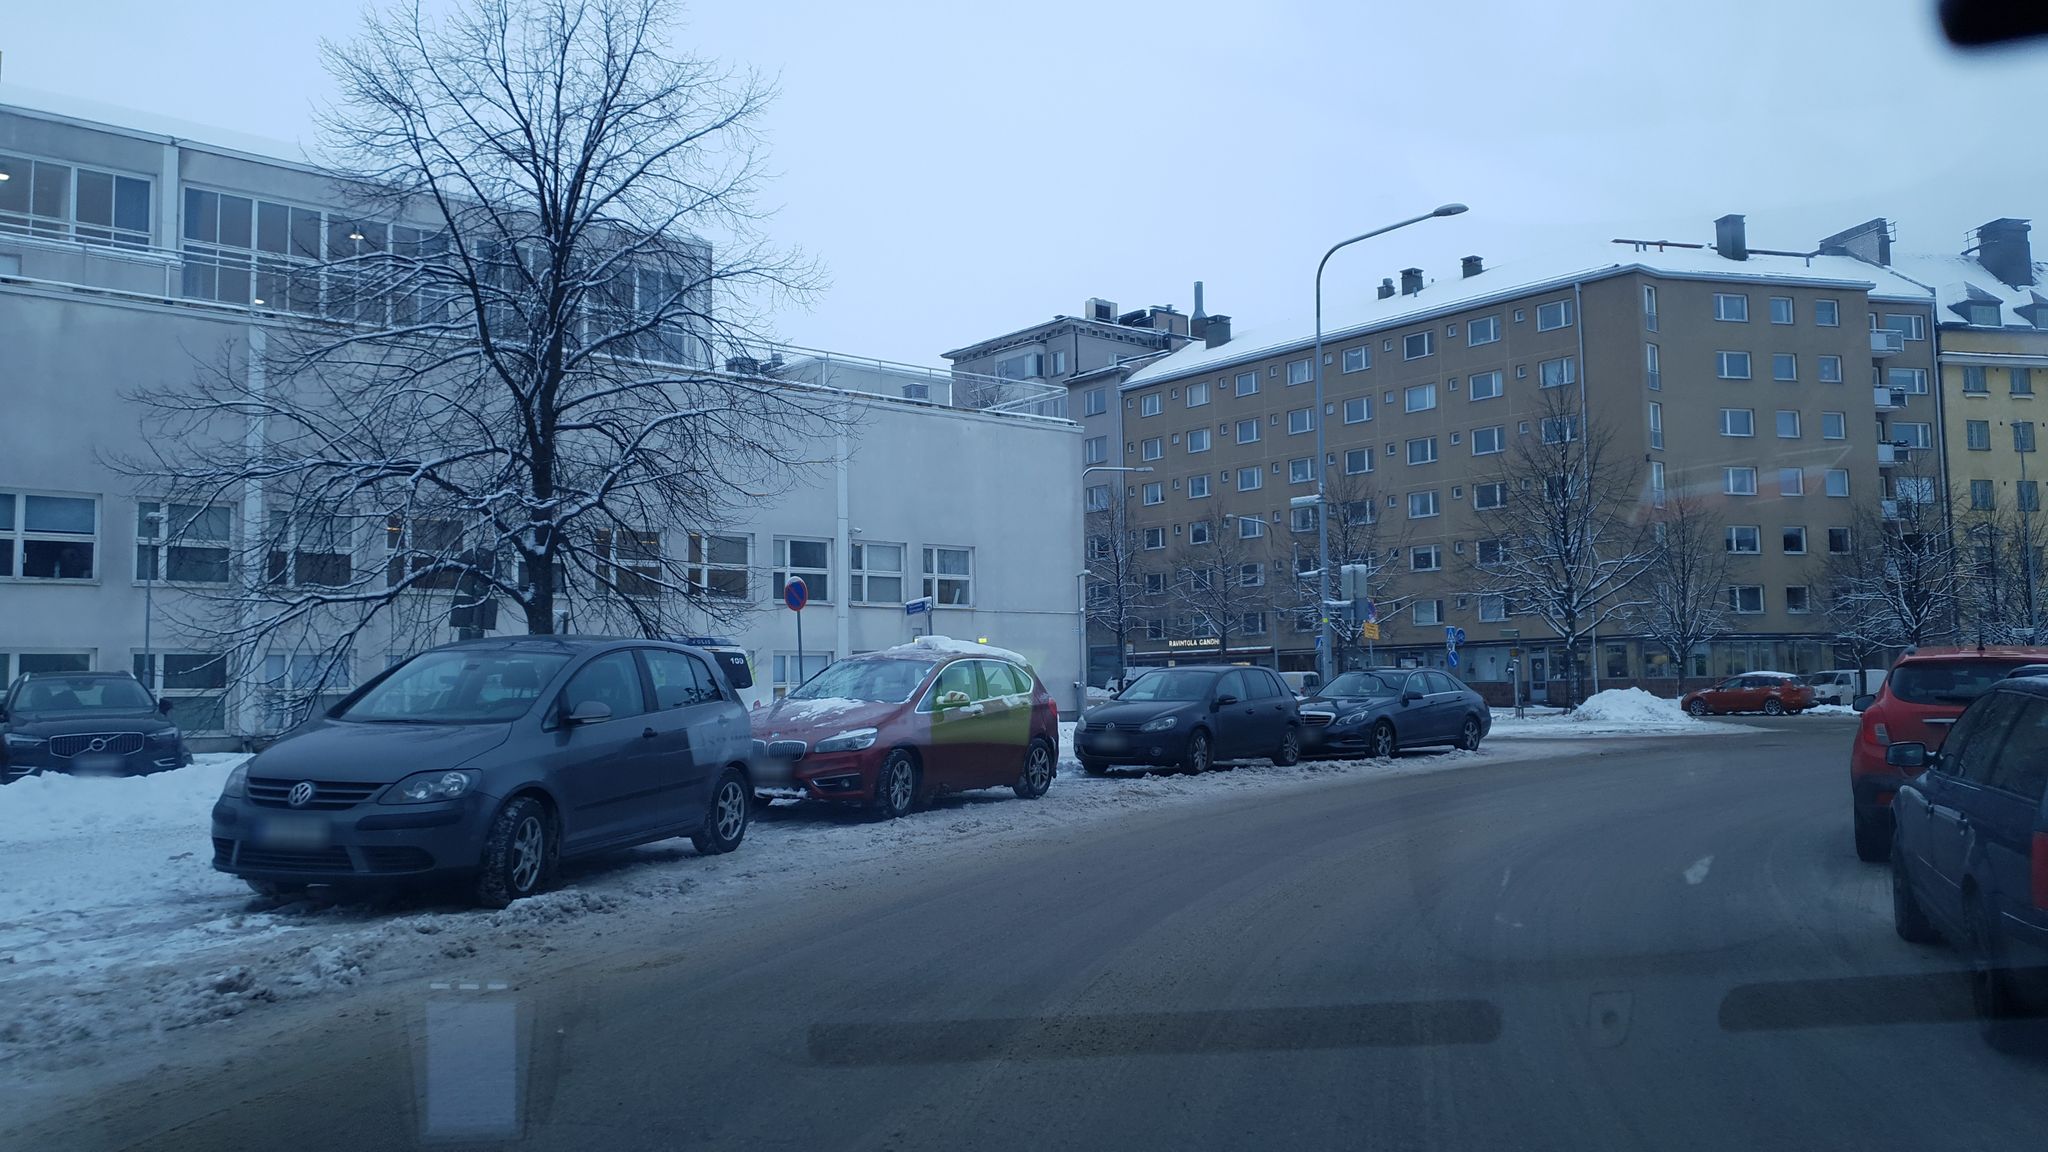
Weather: snowy
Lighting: day
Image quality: good
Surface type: driving surface
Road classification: unclassified, residential
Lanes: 3
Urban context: urban centre
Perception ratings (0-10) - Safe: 2.12, Lively: 8.23, Beautiful: 4.71, Boring: 2.9, Depressing: 3.88, Wealthy: 5.25